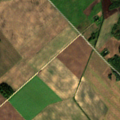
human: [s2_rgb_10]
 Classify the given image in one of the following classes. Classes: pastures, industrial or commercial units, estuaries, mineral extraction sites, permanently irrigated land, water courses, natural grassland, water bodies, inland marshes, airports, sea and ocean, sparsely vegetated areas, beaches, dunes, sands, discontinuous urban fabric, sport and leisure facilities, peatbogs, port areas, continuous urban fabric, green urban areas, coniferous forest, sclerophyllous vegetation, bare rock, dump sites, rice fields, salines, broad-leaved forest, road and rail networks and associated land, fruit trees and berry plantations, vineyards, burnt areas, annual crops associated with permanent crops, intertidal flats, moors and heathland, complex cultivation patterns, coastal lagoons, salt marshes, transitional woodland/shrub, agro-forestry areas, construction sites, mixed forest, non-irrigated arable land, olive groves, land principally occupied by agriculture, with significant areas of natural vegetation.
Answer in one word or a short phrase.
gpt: non-irrigated arable land, complex cultivation patterns, land principally occupied by agriculture, with significant areas of natural vegetation